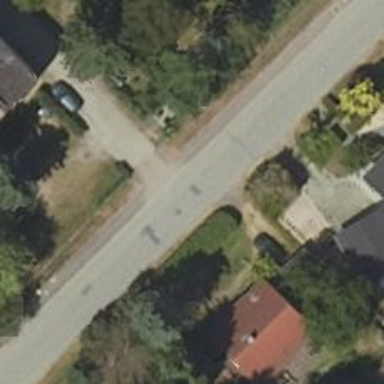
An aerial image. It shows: Tertiary road with asphalt surface.